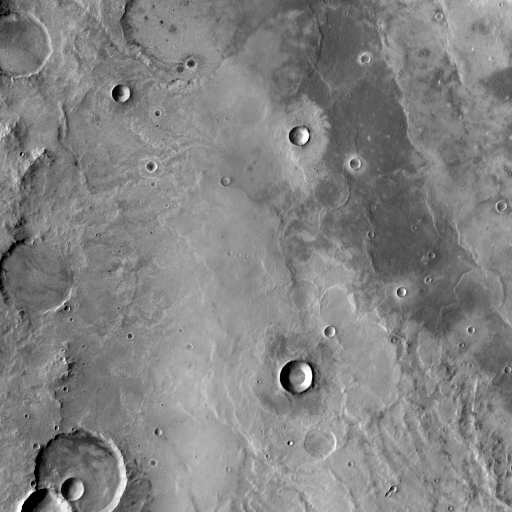
Crater classes present: Background, Other, Layered, Buried